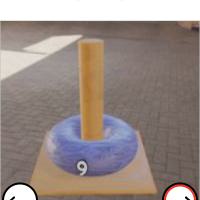
Task: sum
Answer: 9